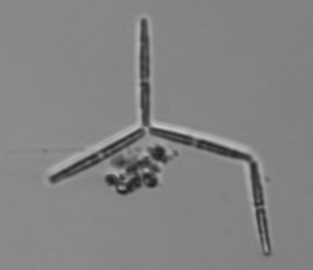
Label: Thalassionema